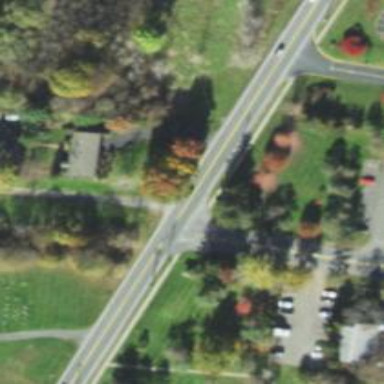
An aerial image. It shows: Road with stop sign.